Field crop: maize
Growth stage: 1
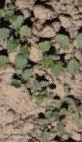
Species: convolvulus